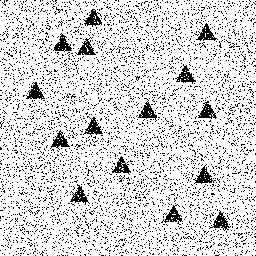
Squares: 0
Triangles: 15
Stars: 0
Total shapes: 15